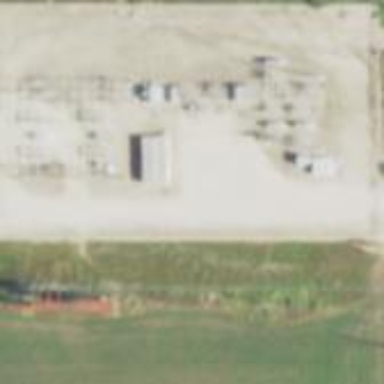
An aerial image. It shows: Outdoor distribution level power substation.